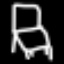
Label: chair